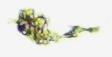
Label: Detritus